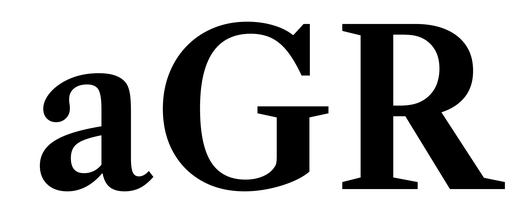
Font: LibreCaslonText_SemiBold